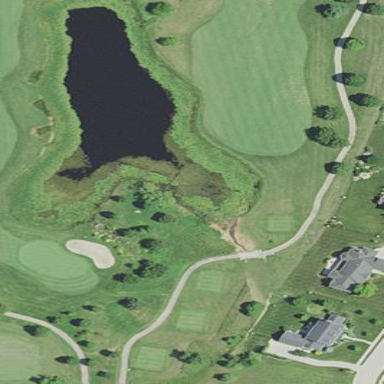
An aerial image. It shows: Water hazard on golf course. The hazard is natural water feature.